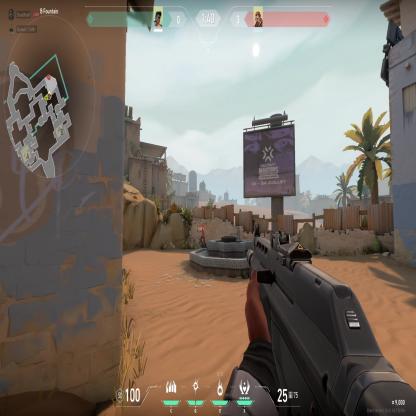
Label: enemy